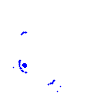
Particle: electron